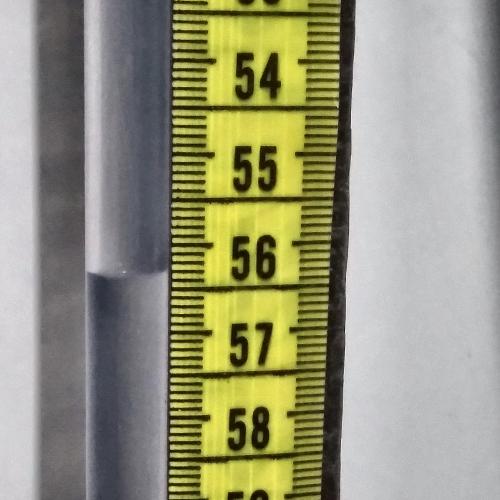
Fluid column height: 56.3 cm